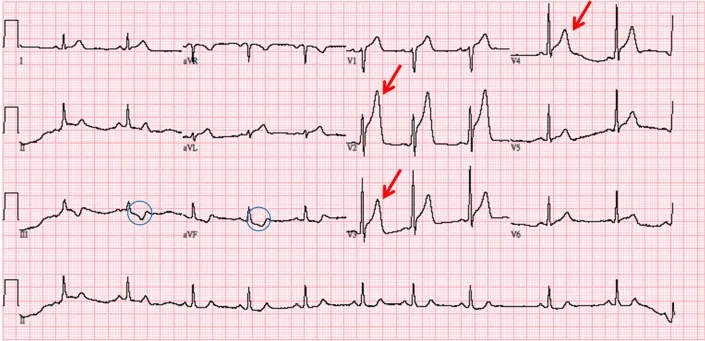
A 12-lead electrocardiogram. Significant ST-segment elevation over V1-V4, hyperacute T over V2-V3, and reciprocal change over leads III and aVF. The patient's troponin level was elevated to 0.239 ng/mL.
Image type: electrography (ekg)